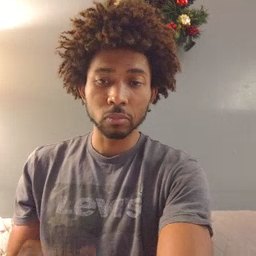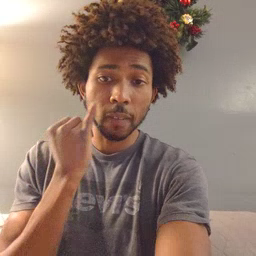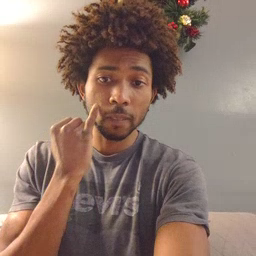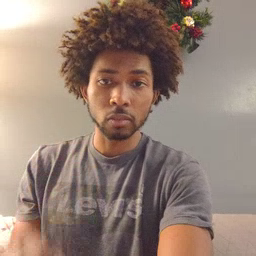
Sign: if